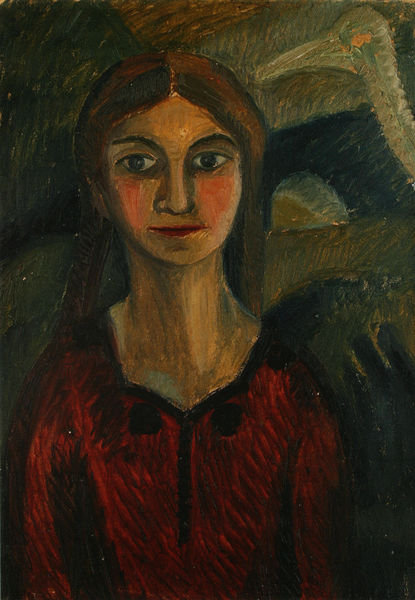
Titel: Tille Modersohn mit rotem Kleid
Künstler: Louise Modersohn-Breling
Standort: Fischerhude
Institution: Otto Modersohn Museum
Schlagwörter: schatten, vogel, grün, landschaft, mädchen, ausschnitt, frau, frisur, haar, hintergrund, kleid, nase, schwarz, blick, dame, rot, wiese, jung, augen, gesicht, bildnis, portrait, porträt, öl, natur, büsche, auge, haare, saum, brustbild, scheitel, wangen, schnabel, dunkelrot, knöpfe, braune haare, striche, frontalansicht, storch